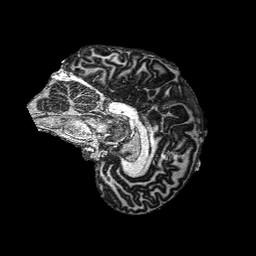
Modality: MP2RAGE
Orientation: sagittal